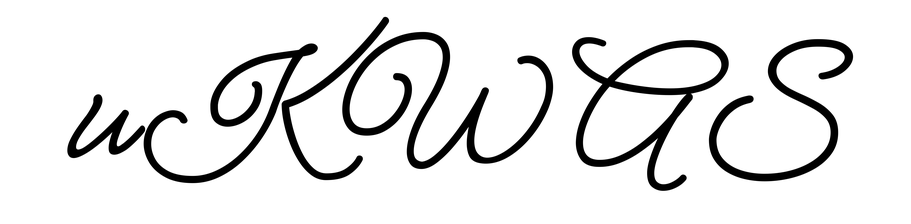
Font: MeowScript-Regular